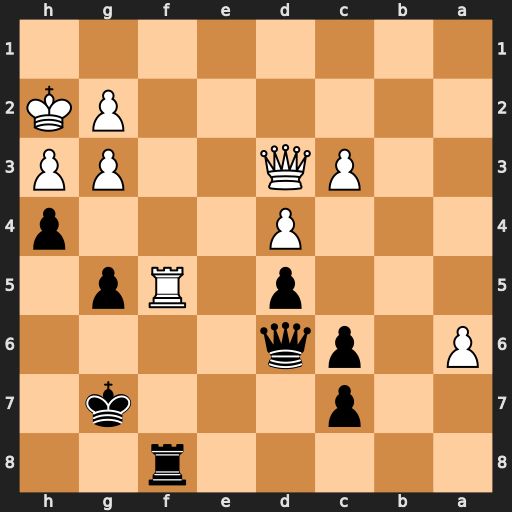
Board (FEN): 5r2/2p3k1/P1pq4/3p1Rp1/3P3p/2PQ2PP/6PK/8
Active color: b
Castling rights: -
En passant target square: -
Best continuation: Qxg3+ Qxg3 hxg3+ Kxg3 Rxf5